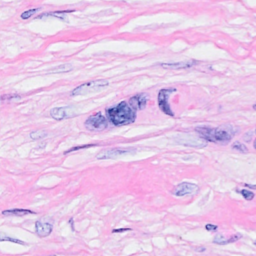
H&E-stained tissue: Breast